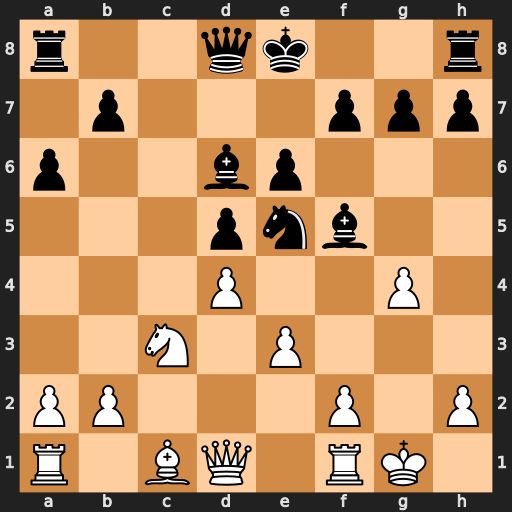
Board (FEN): r2qk2r/1p3ppp/p2bp3/3pnb2/3P2P1/2N1P3/PP3P1P/R1BQ1RK1
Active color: w
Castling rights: kq
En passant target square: -
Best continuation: dxe5 Bxe5 gxf5 Qg5+ Kh1